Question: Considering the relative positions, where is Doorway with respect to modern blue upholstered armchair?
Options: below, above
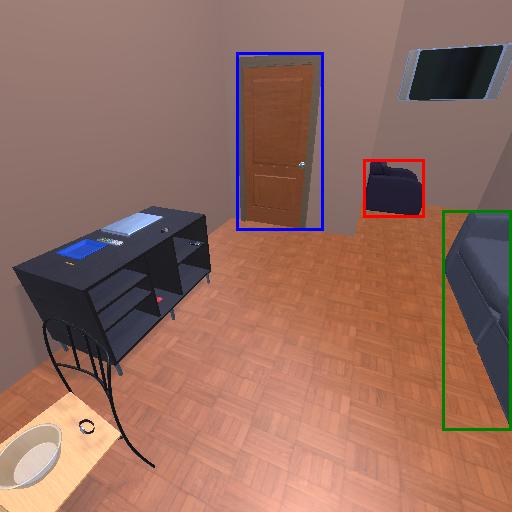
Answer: below